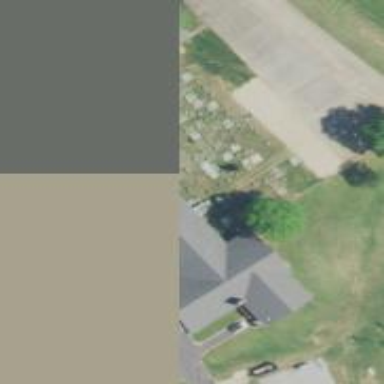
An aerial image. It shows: Graveyard.